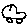
Label: car